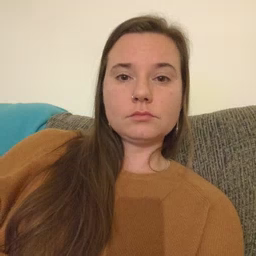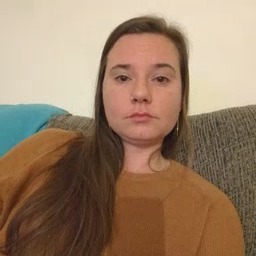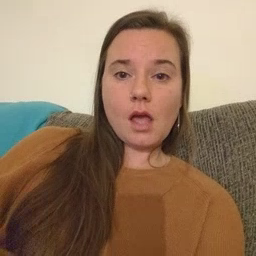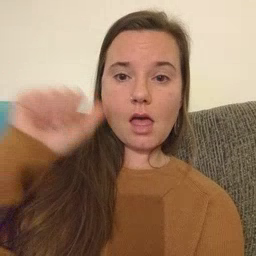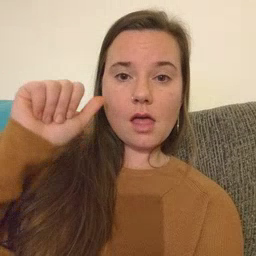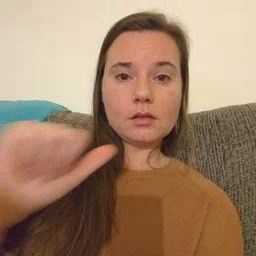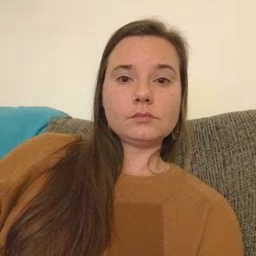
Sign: aunt